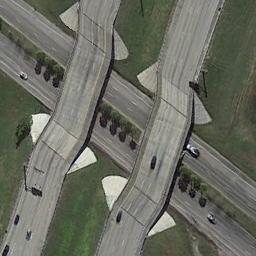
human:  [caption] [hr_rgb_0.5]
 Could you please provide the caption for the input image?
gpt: The grass is under the overpass .

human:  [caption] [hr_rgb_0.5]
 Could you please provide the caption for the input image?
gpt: Here are two parallel overpasses .

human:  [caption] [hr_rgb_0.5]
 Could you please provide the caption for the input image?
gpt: The cross-line overpass is over the road on the lawn .

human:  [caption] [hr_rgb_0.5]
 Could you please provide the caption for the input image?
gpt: The overpass is next to the grass with some cars .

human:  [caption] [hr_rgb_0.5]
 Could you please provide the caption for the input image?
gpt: There are green meadows around the overpass .